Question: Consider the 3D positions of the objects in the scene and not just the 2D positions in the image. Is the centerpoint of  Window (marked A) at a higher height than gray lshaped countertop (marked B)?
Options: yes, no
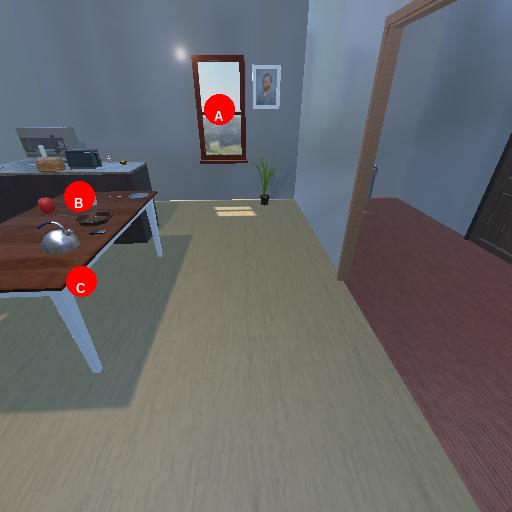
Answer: yes